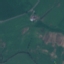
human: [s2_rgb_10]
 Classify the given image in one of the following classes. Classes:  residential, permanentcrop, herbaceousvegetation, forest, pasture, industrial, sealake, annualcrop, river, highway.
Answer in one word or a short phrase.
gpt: Pasture